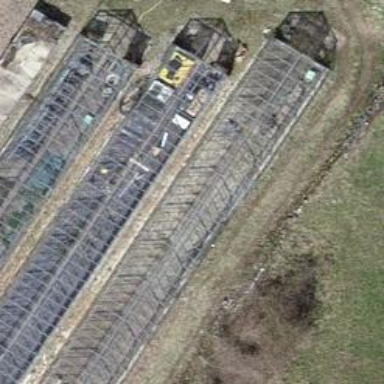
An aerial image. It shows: Greenhouse.